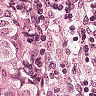
Metastatic tissue present: yes